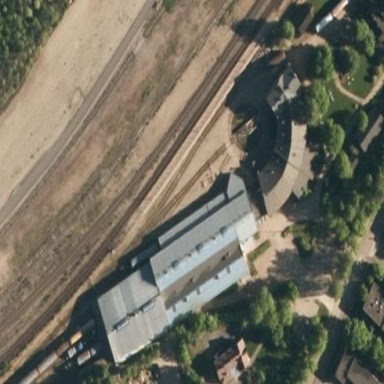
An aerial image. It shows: Depot building.